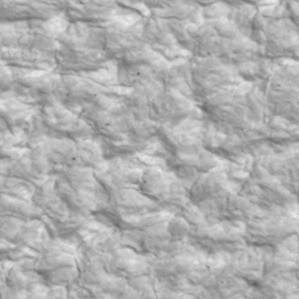
Label: non_frost